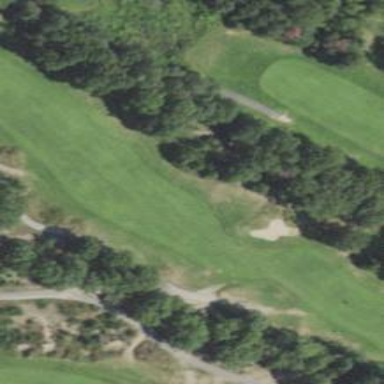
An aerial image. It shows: Golf hole.